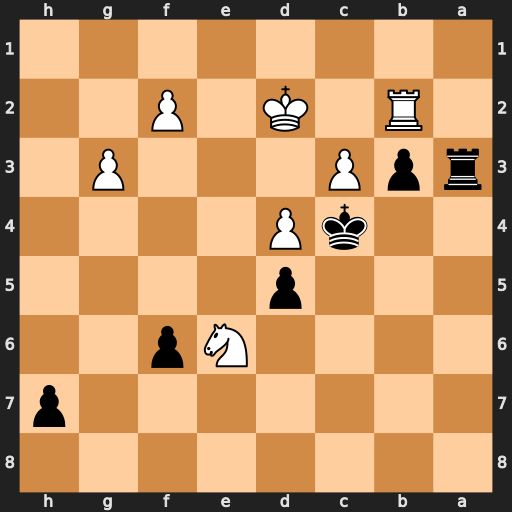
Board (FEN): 8/7p/4Np2/3p4/2kP4/rpP3P1/1R1K1P2/8
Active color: b
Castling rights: -
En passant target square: -
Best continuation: Ra2 Kc1 Kxc3 Rxb3+ Kxb3